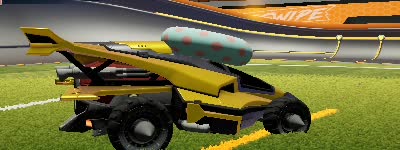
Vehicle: aftershock